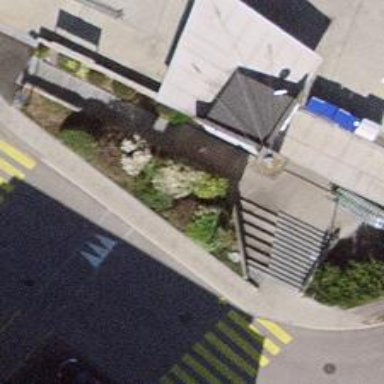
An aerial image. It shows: Bus stop with platform for public transport.